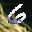
Label: 6